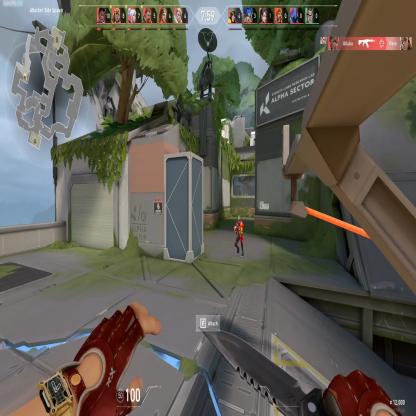
Label: enemy